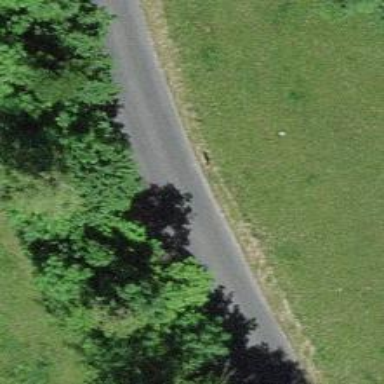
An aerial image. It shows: Unclassified paved road.